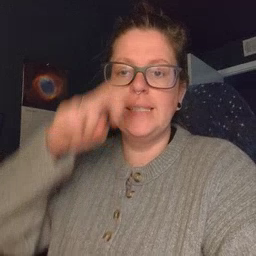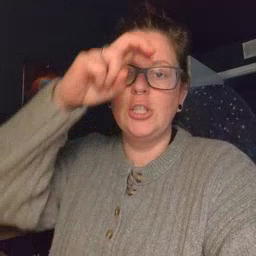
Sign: stairs